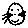
Label: cat